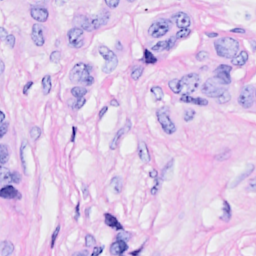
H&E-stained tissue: Breast